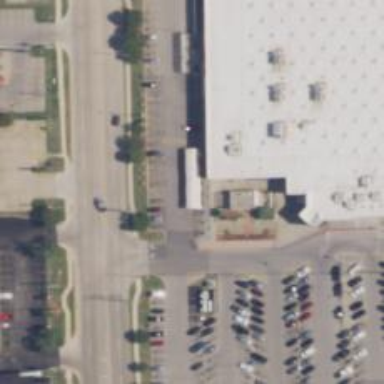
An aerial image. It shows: Pharmacy providing healthcare services.